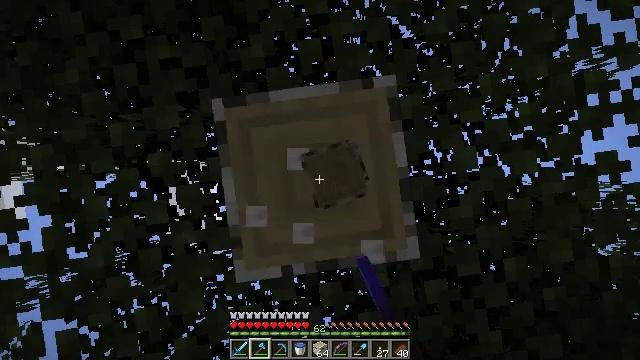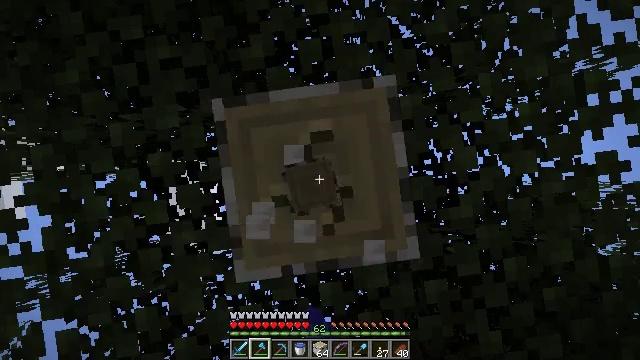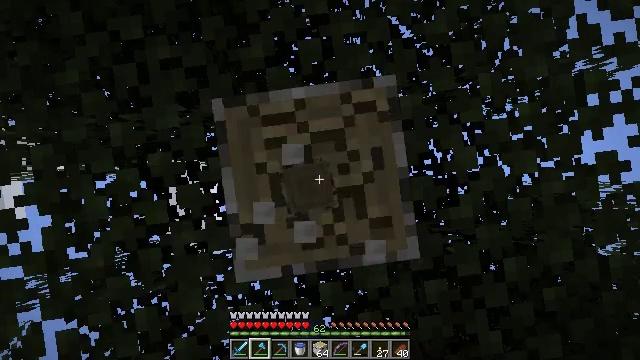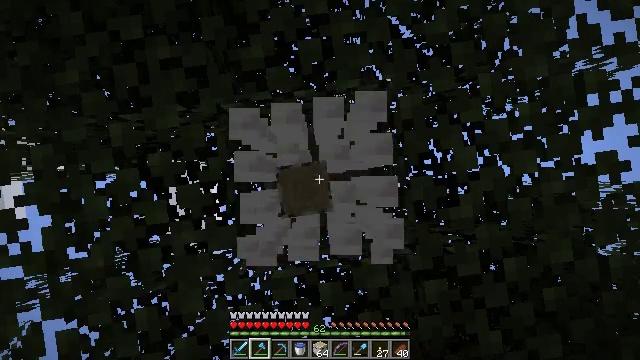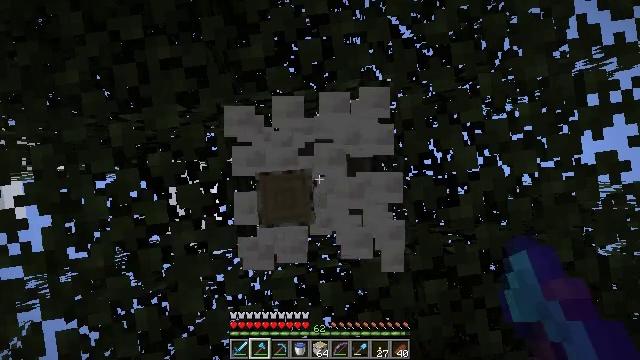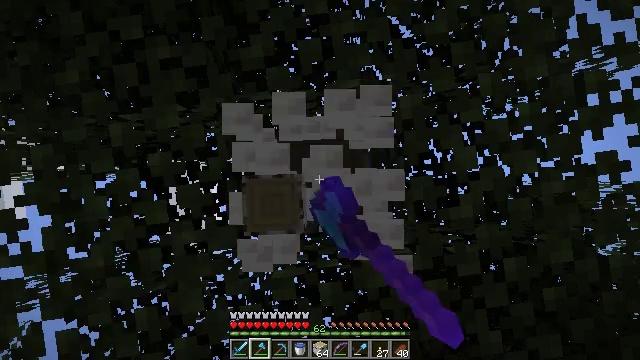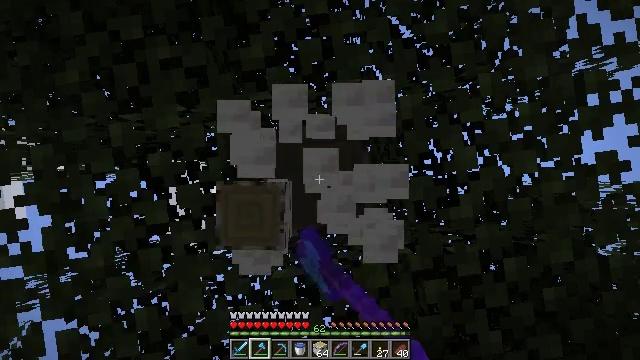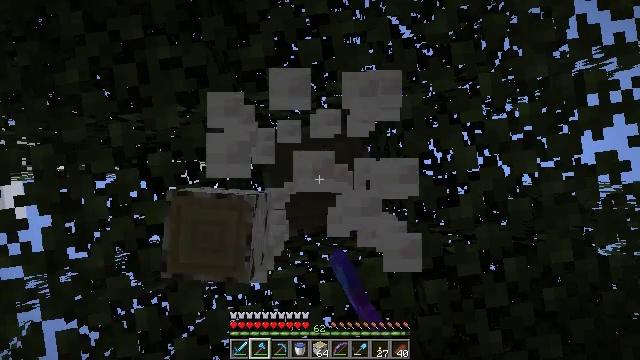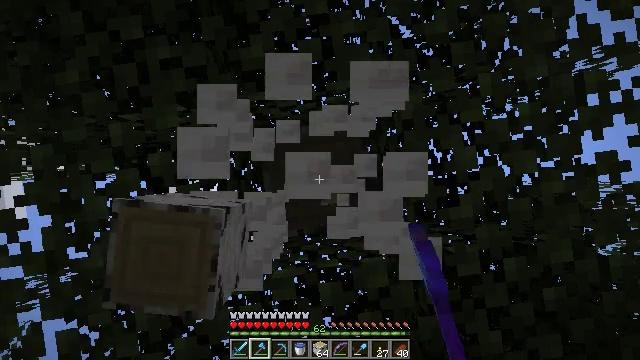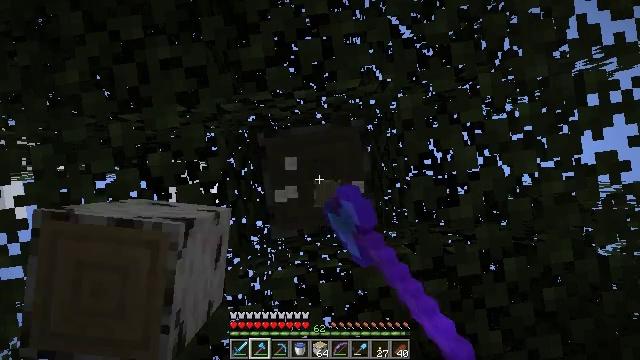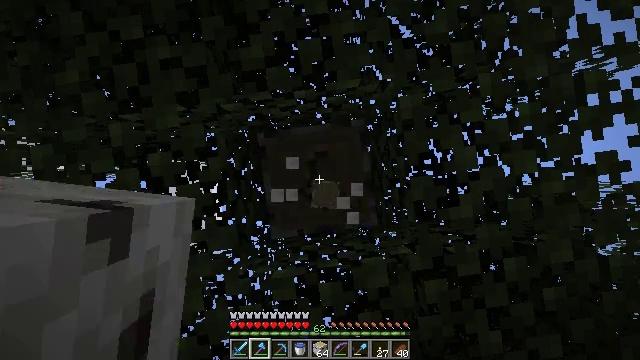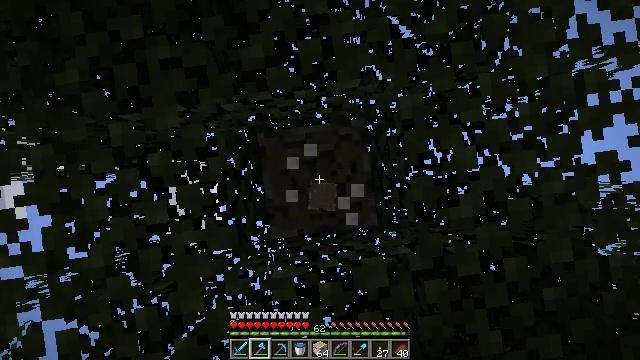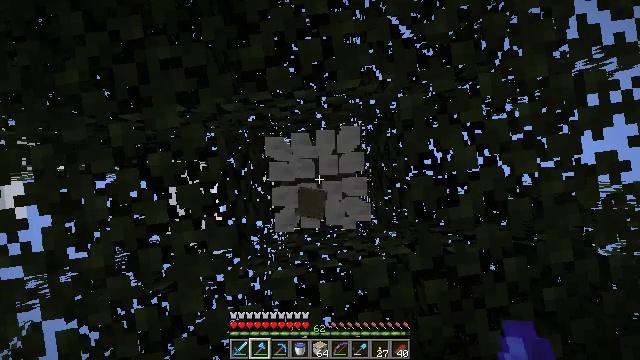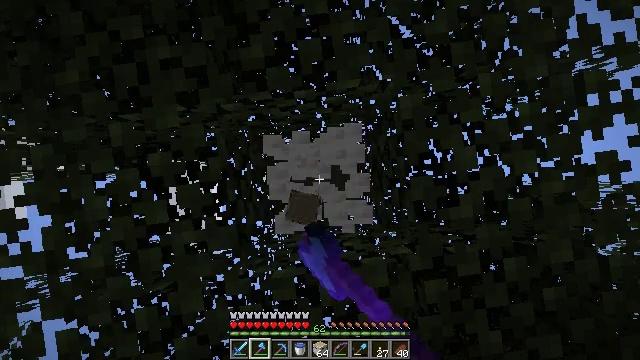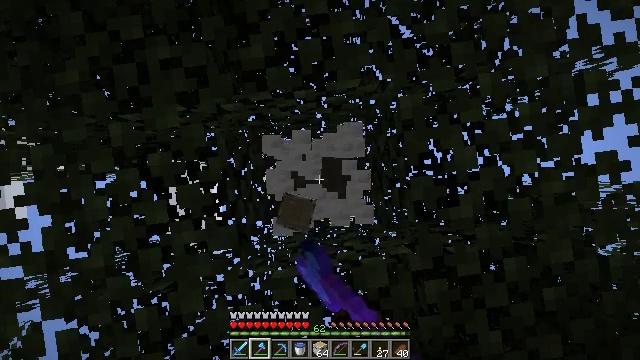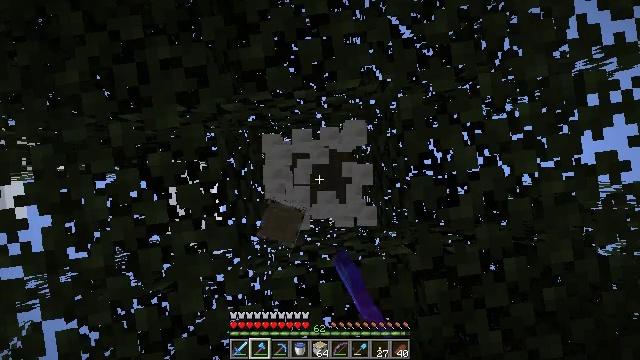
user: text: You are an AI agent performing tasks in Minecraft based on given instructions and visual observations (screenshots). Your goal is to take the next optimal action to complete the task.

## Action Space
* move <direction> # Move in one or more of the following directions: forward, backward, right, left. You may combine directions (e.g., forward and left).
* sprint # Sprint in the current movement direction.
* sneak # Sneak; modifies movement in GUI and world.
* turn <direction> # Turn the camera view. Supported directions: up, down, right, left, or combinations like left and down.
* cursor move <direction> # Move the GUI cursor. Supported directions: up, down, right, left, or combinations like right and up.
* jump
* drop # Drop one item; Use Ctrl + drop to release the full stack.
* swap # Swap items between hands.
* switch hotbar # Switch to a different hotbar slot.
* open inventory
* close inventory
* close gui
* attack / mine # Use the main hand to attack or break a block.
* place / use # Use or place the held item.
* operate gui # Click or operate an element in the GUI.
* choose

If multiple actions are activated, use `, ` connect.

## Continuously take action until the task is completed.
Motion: motion action
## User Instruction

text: Break the birch log in the forest.
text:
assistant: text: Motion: attack / mine
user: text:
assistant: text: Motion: attack / mine
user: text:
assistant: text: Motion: attack / mine
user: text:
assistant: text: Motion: attack / mine
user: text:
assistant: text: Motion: attack / mine
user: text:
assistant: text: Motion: attack / mine
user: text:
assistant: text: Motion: attack / mine
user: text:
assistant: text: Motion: attack / mine
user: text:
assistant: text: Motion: attack / mine
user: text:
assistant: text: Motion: attack / mine
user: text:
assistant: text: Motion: attack / mine
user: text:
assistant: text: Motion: attack / mine
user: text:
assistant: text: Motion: attack / mine
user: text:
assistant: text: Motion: attack / mine
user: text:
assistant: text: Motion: attack / mine
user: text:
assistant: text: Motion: attack / mine
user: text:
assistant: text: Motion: attack / mine
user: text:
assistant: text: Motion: attack / mine
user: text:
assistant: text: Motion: attack / mine
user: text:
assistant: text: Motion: attack / mine
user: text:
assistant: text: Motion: attack / mine
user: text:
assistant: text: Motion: attack / mine
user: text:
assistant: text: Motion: attack / mine
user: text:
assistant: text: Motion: attack / mine
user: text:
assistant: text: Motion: attack / mine
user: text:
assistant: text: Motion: attack / mine
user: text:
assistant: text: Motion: turn right and down, attack / mine
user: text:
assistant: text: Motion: turn down
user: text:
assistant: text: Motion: turn down
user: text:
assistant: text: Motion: turn down